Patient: sex F, age 61
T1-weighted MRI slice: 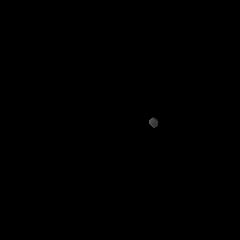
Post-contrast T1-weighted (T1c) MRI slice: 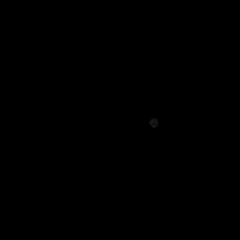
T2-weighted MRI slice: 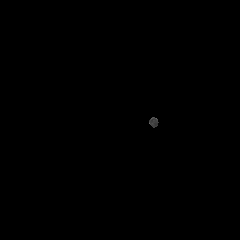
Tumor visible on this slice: no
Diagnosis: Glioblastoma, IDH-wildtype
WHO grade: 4